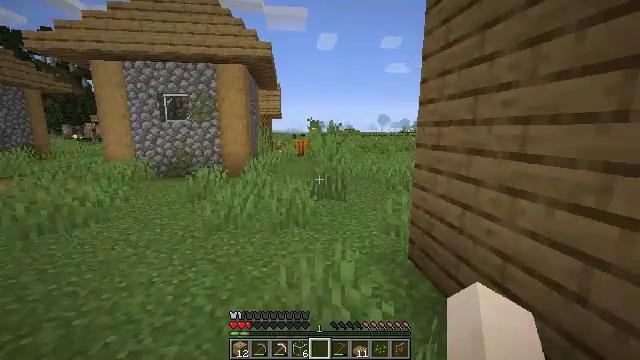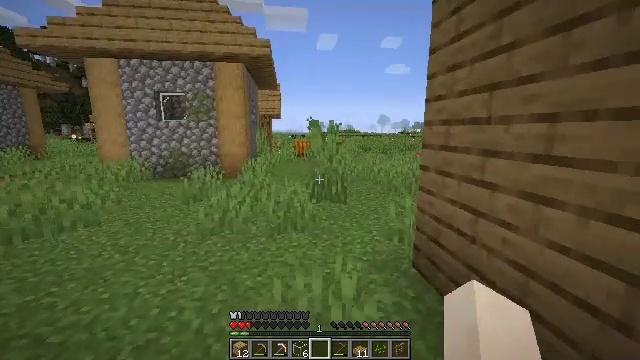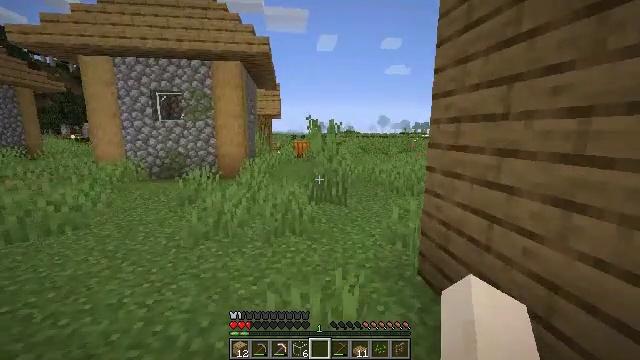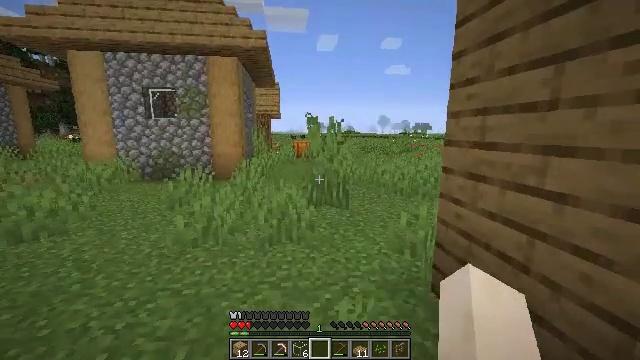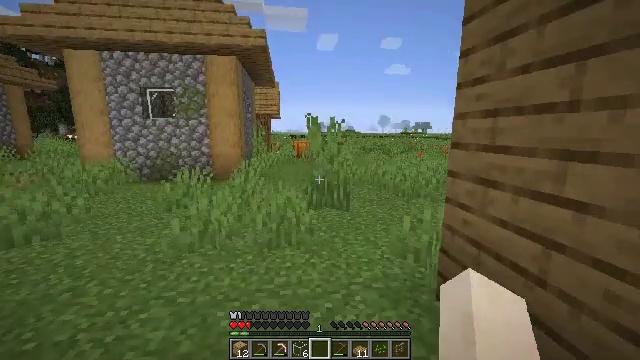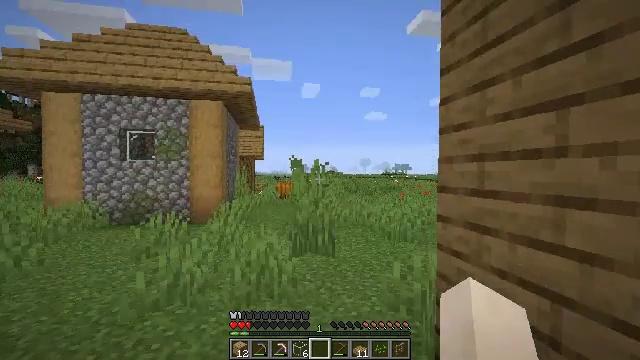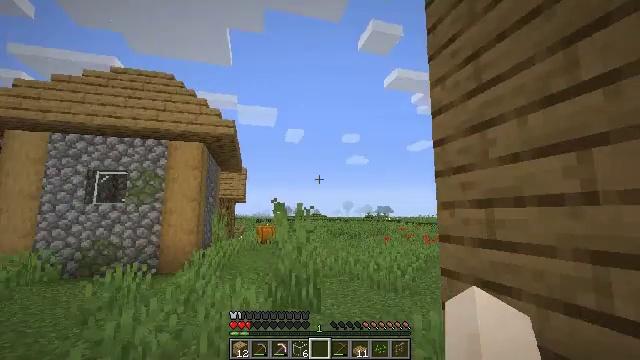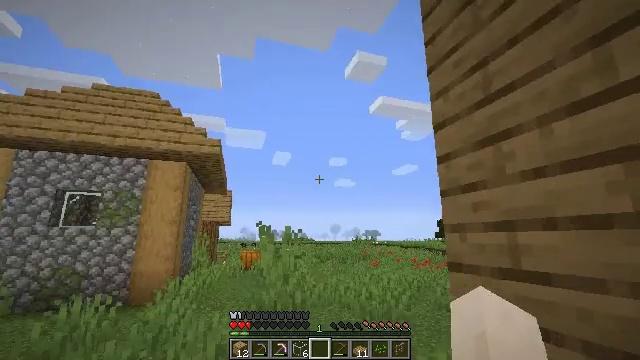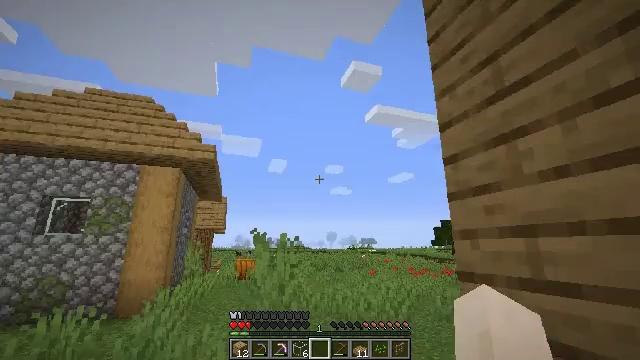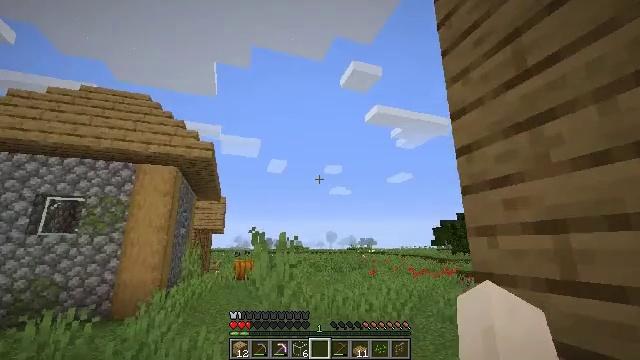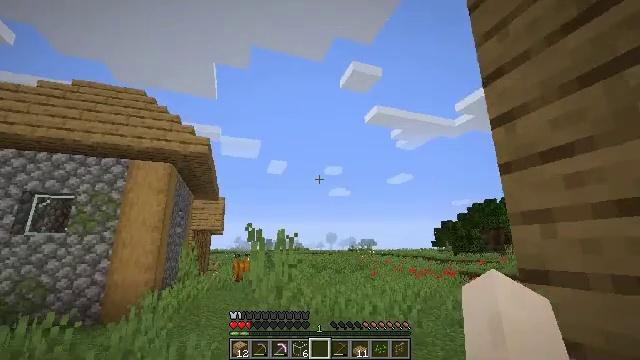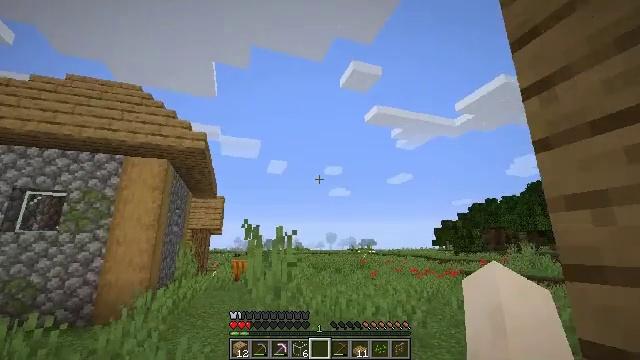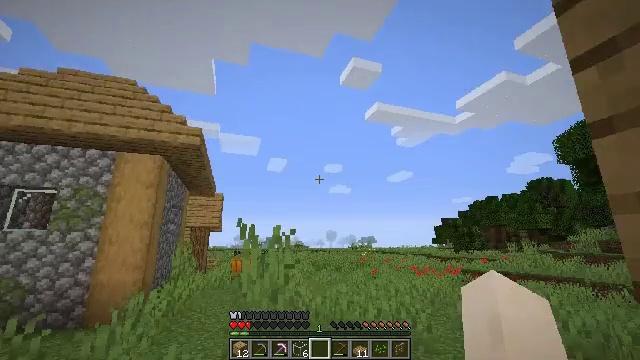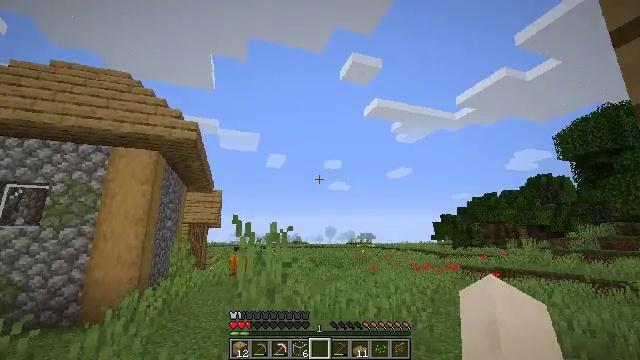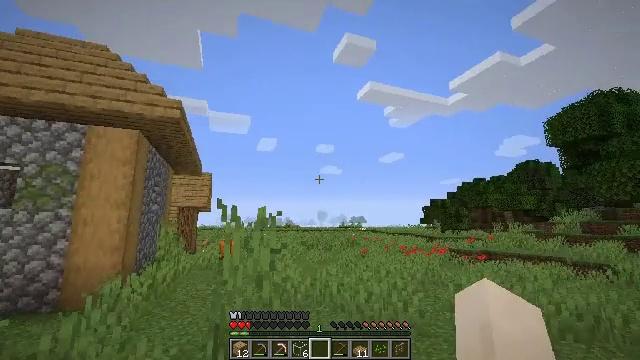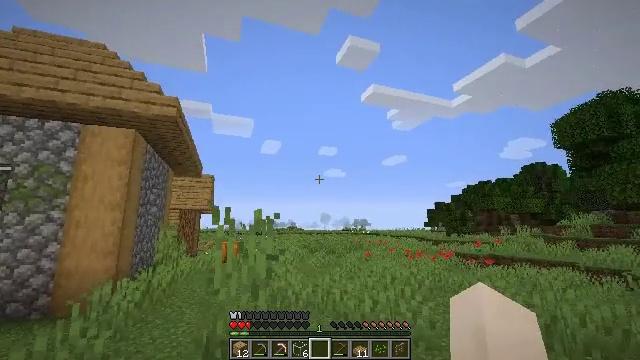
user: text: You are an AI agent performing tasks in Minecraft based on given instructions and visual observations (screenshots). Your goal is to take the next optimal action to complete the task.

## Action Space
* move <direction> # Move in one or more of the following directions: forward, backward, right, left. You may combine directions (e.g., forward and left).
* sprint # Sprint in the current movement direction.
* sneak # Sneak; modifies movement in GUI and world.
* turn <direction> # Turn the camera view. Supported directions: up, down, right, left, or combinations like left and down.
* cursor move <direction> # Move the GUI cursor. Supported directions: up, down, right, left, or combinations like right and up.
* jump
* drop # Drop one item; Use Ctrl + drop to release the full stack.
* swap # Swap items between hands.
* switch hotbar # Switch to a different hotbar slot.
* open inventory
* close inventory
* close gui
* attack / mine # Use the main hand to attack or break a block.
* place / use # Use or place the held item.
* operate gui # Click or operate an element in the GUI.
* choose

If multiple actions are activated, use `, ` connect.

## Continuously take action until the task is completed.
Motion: motion action
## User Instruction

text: Dig up carrots from the soil.
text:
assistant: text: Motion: move forward
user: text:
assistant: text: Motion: move forward
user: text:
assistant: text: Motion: move forward
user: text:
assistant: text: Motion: move forward
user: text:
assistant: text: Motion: move forward, turn right and up
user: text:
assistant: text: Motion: move forward, turn right and up
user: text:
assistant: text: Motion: move forward, turn right and up
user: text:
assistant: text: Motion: move forward, turn up
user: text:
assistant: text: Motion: move forward
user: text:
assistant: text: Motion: move forward
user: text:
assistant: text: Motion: move forward
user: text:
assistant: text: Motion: move forward
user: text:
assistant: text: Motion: move forward
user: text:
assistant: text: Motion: move forward, turn right and down
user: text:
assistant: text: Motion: move forward
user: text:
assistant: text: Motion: move forward
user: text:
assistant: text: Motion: move forward, turn down
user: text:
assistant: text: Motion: move forward, turn right and down
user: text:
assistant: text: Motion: move forward, turn right and down
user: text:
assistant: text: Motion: move forward, turn right
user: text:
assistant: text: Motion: move forward, turn right and down
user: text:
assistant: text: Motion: move forward, turn right
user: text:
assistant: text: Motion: move forward
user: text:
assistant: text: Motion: turn right and down
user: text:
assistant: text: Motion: turn right and down
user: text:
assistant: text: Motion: turn right
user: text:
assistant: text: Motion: turn right and down
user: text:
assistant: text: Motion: turn right and down
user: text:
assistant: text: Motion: turn right
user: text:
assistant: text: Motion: no_op